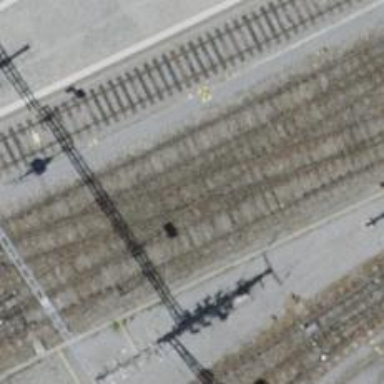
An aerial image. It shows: Rail yard with electrified contact lines for the railway.